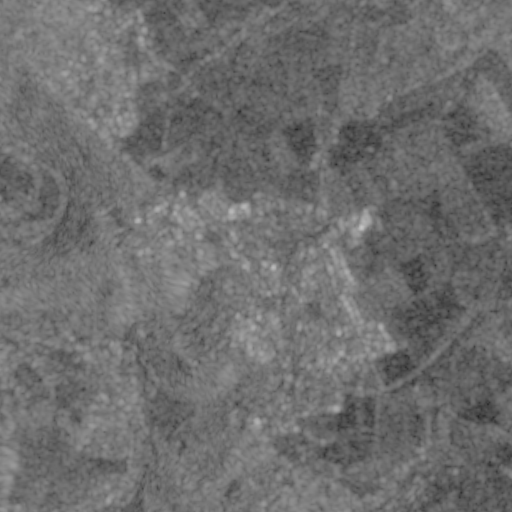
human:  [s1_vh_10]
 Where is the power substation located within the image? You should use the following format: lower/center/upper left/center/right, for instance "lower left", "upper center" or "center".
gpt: The power substation is located in the upper center of the image.
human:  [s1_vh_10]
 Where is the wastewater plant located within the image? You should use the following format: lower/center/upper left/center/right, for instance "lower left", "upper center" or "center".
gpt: The wastewater plant is located in the center left of the image.
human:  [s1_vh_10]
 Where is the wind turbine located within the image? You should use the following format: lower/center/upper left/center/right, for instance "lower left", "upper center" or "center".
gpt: The wind turbine is located in the upper right of the image.
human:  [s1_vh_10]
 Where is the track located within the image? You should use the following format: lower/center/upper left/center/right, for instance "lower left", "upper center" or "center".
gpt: There is no track in the image.

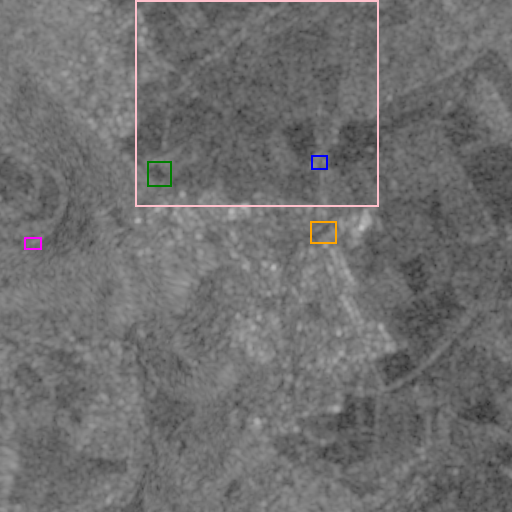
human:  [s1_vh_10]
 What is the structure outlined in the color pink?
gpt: The structure outlined in pink is a crop field.
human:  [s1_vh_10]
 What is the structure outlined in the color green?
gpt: The structure outlined in green is a park.
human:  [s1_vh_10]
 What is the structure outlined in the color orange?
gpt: The structure outlined in orange is a parking lot.
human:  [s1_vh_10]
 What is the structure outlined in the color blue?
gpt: The structure outlined in blue is a power substation.
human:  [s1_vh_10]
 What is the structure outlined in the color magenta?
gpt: The structure outlined in magenta is a wastewater plant.
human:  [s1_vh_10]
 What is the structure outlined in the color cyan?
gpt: There is no cyan outline.